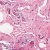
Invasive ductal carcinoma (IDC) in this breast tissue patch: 0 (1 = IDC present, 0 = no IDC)